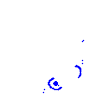
Particle: pion